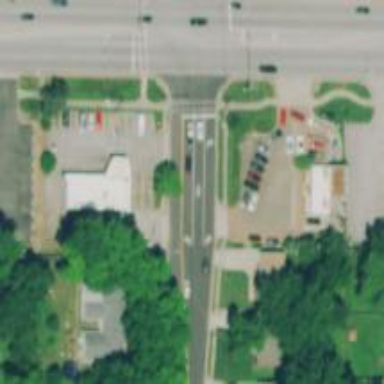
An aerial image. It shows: Footway crossing.